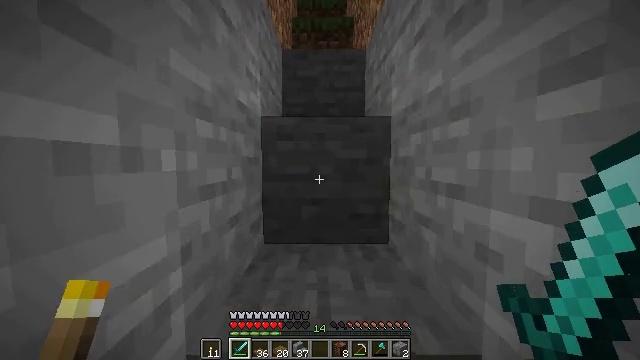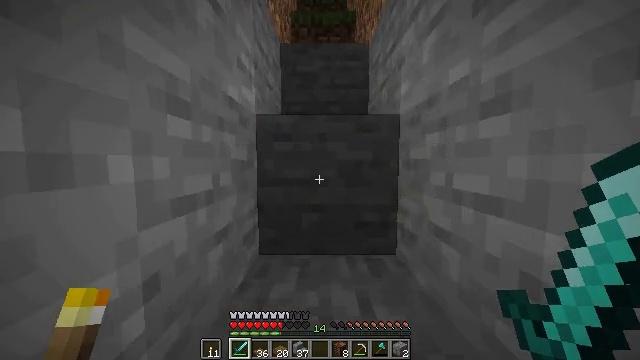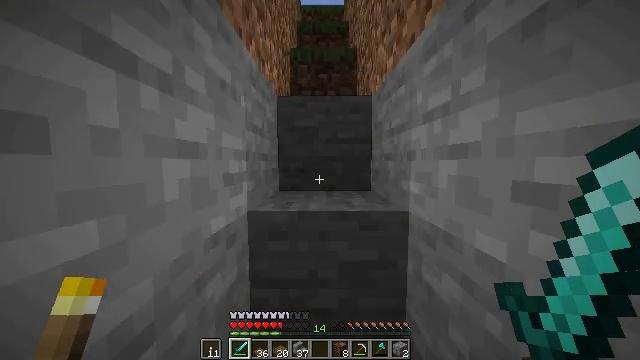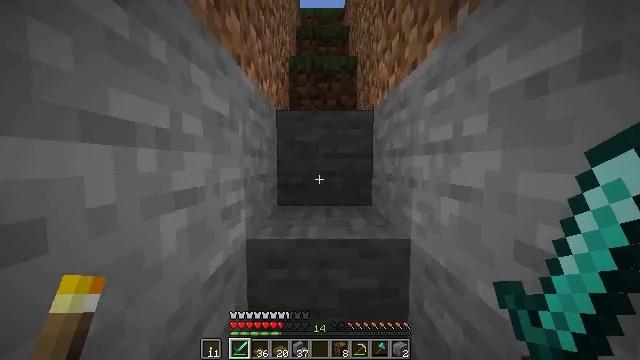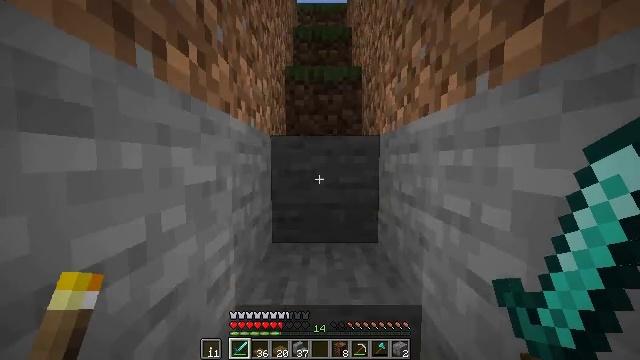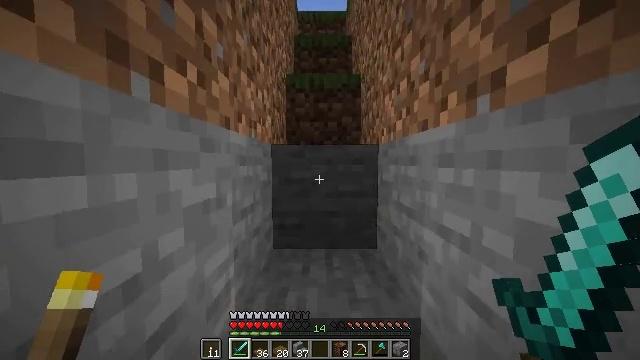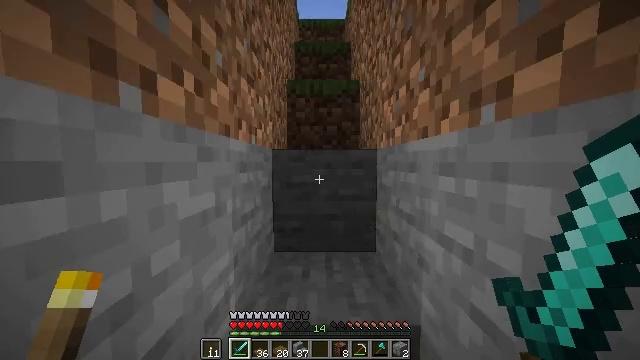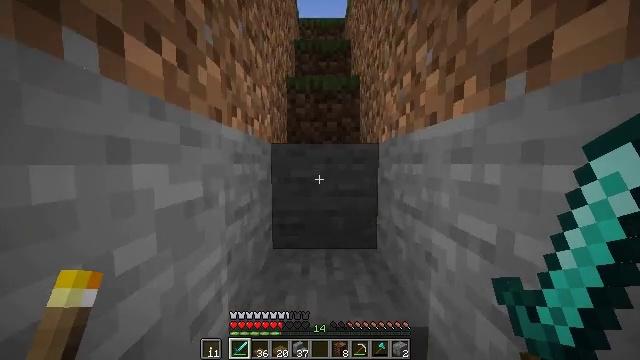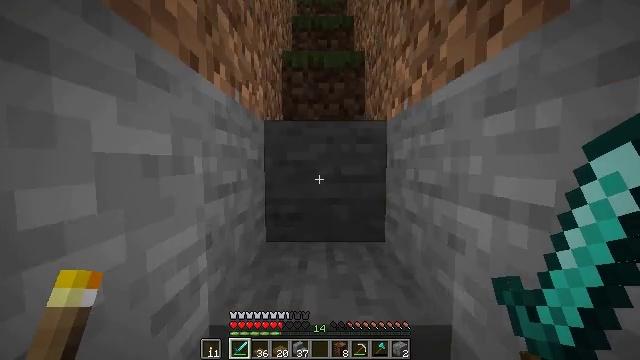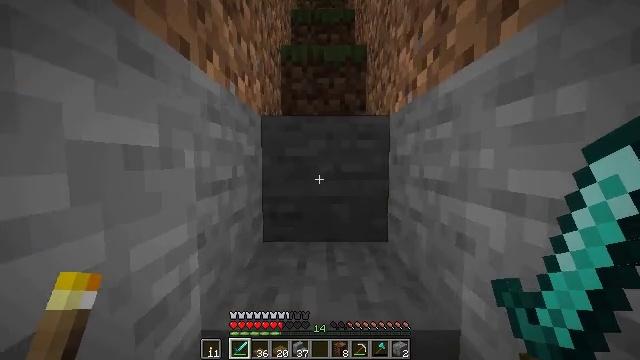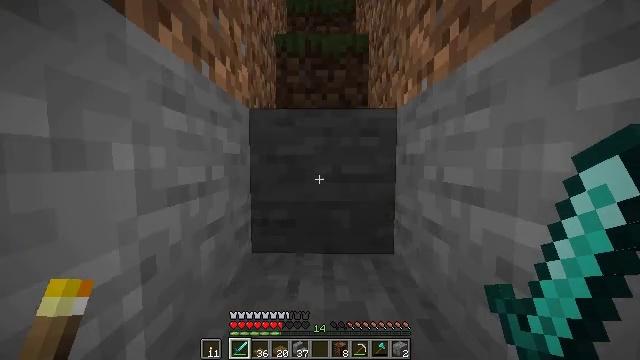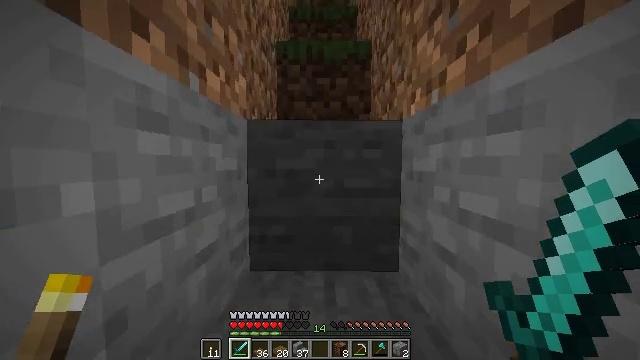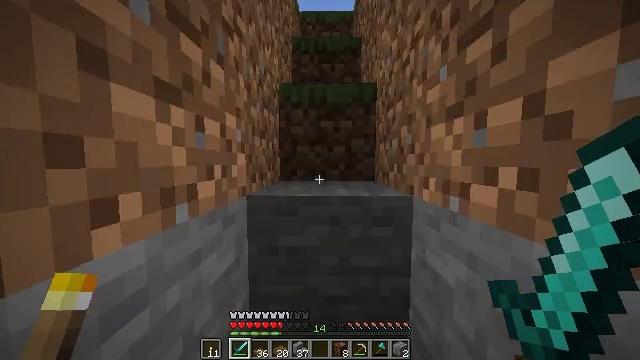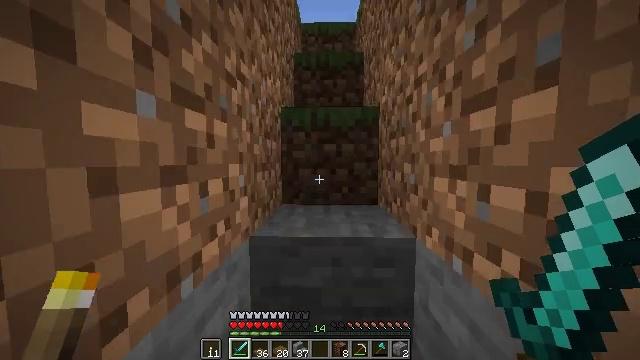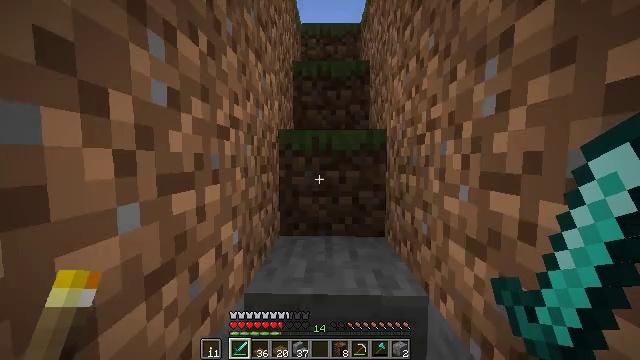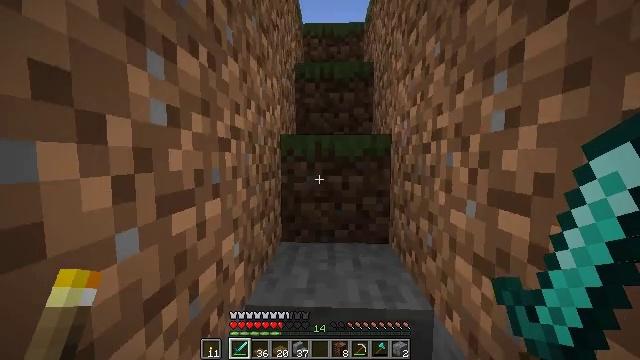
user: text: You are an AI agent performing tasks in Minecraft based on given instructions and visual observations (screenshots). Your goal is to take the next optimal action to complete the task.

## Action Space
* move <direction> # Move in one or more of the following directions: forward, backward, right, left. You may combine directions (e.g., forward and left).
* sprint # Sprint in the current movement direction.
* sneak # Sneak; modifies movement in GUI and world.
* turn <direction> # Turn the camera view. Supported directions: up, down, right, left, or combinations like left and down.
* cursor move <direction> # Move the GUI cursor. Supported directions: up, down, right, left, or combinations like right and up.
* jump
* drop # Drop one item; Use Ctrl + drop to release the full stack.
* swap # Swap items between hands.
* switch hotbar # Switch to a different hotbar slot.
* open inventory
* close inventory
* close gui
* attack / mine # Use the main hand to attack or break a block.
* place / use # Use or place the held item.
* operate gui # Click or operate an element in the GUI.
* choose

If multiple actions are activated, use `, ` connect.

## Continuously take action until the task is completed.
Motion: motion action
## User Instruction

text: Get wheat from the farmland.
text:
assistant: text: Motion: move forward, jump
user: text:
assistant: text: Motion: move forward, jump
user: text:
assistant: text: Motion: move forward, sprint, jump
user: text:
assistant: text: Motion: move forward, sprint, jump
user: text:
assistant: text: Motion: move forward, sprint, jump
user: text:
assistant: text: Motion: move forward, jump
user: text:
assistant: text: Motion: move forward, jump
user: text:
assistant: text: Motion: move forward, jump
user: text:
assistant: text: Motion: move forward, jump
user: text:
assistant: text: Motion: move forward, sprint, jump
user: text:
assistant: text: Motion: move forward, sprint, jump
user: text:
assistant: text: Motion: move forward, sprint, jump
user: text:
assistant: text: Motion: move forward, sprint, jump
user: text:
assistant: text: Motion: move forward, sprint, jump
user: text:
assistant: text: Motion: move forward, jump
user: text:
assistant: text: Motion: move forward, jump
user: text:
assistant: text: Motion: move forward, jump
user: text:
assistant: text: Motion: move forward, jump
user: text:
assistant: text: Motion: move forward, jump
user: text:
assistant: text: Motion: move forward, sprint, jump
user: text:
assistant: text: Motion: move forward, sprint, jump
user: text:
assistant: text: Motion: move forward, sprint, jump
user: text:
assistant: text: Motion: move forward, sprint, jump
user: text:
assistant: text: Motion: move forward, jump
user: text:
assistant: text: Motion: move forward, jump
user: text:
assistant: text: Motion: move forward, jump
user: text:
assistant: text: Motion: move forward, jump
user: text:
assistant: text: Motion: move forward, turn right and down, jump
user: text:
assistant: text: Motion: move forward, turn right and down, jump
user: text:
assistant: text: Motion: move forward, sprint, jump